【题型】填空题　【知识点】平面几何　【难度】easy
如图所示, 已知在梯形 $ABCD$ 中, $AD // BC$, $\frac{S_{ABD}}{S_{BCD}} = \frac{1}{2}$, 则 $\frac{S_{BOC}}{S_{BCD}} =$ \_\_\_\_\_\_。

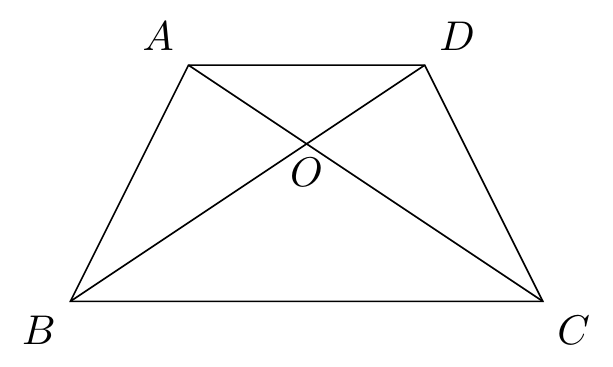
【解答】
解：过 $D$ 作 $DM \perp BC$ 于 $M$, 过 $B$ 作 $BN \perp AD$ 于 $N$, 如图：

$\because$ $AD // BC$, $DM \perp BC$, $BN \perp AD$,

$\therefore$ 四边形 $BMDN$ 是矩形, $DM = BN$,

$\because$ $\frac{S_{ABD}}{S_{BCD}} = \frac{1}{2}$,

$\frac{\frac{1}{2} AD \cdot BN}{\frac{1}{2} BC \cdot DM} = \frac{1}{2}$,

$\frac{AD}{BC} = \frac{1}{2}$,

$\because$ $AD // BC$,

$\therefore$ $\triangle AOD \sim \triangle COB$,

$\frac{OD}{OB} = \frac{AD}{BC} = \frac{1}{2}$,

$\frac{OB}{BD} = \frac{2}{3}$,

$\frac{S_{BOC}}{S_{BCD}} = \frac{2}{3}$。

故答案为：$\frac{2}{3}$。
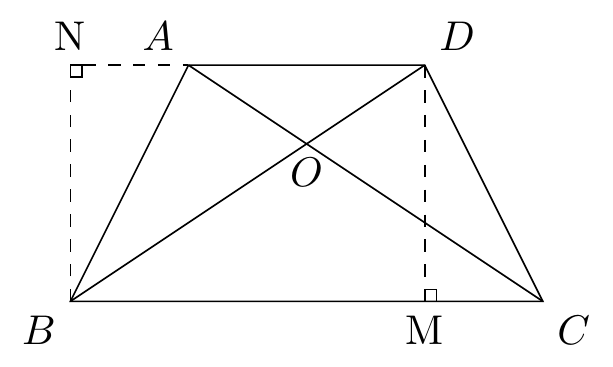